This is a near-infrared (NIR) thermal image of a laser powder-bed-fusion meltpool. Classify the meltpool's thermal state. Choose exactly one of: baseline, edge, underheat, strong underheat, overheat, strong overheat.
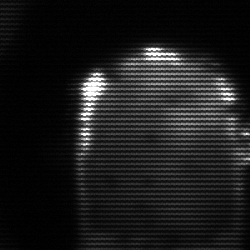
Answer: baseline